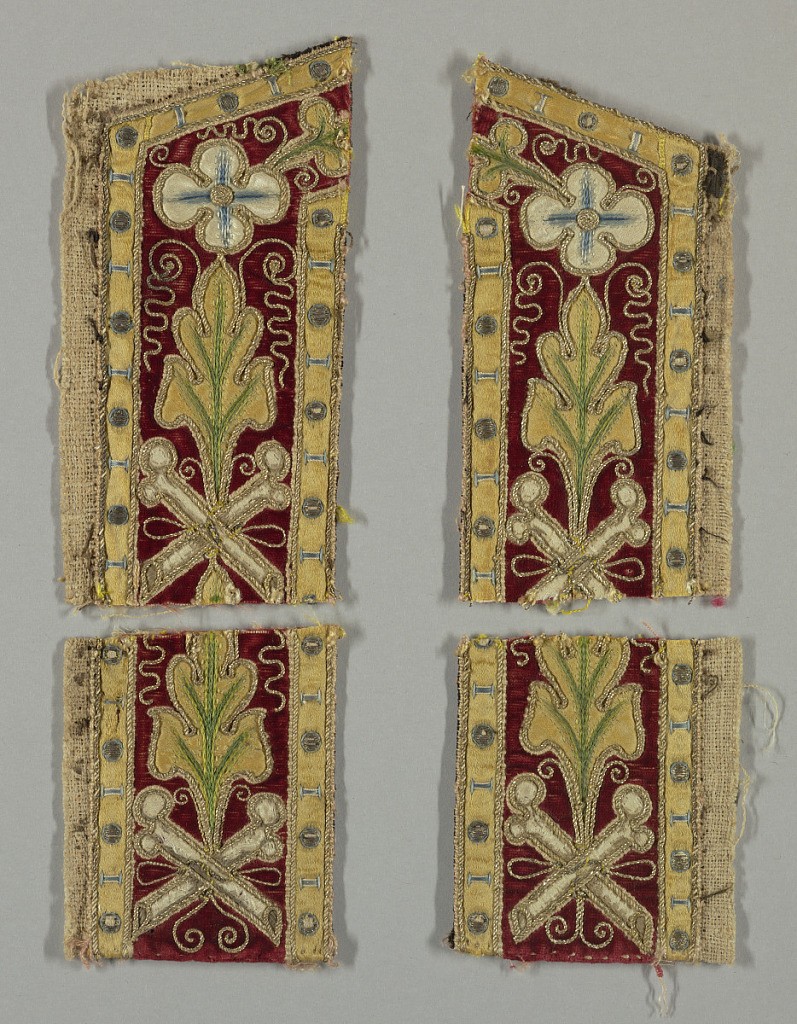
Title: Fragments
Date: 17th century
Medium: silk, metallic thread Technique: appliqué
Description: Four fragments of an embroidered band have stylized leaves and rosettes within yellow borders. Yellow and white appliqué on red velvet.